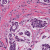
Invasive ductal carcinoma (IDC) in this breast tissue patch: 1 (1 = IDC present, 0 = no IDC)